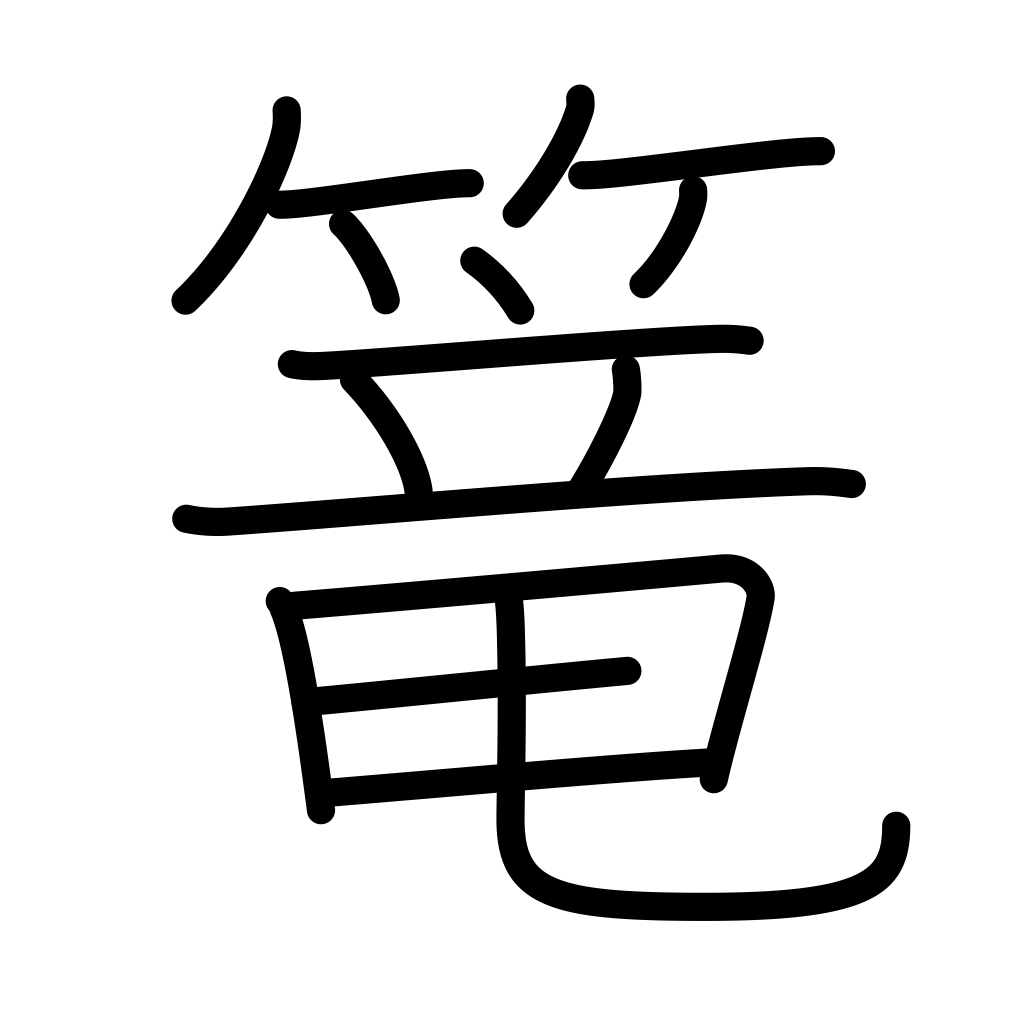
Meaning: seclude oneself, cage, coop, implied